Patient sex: M
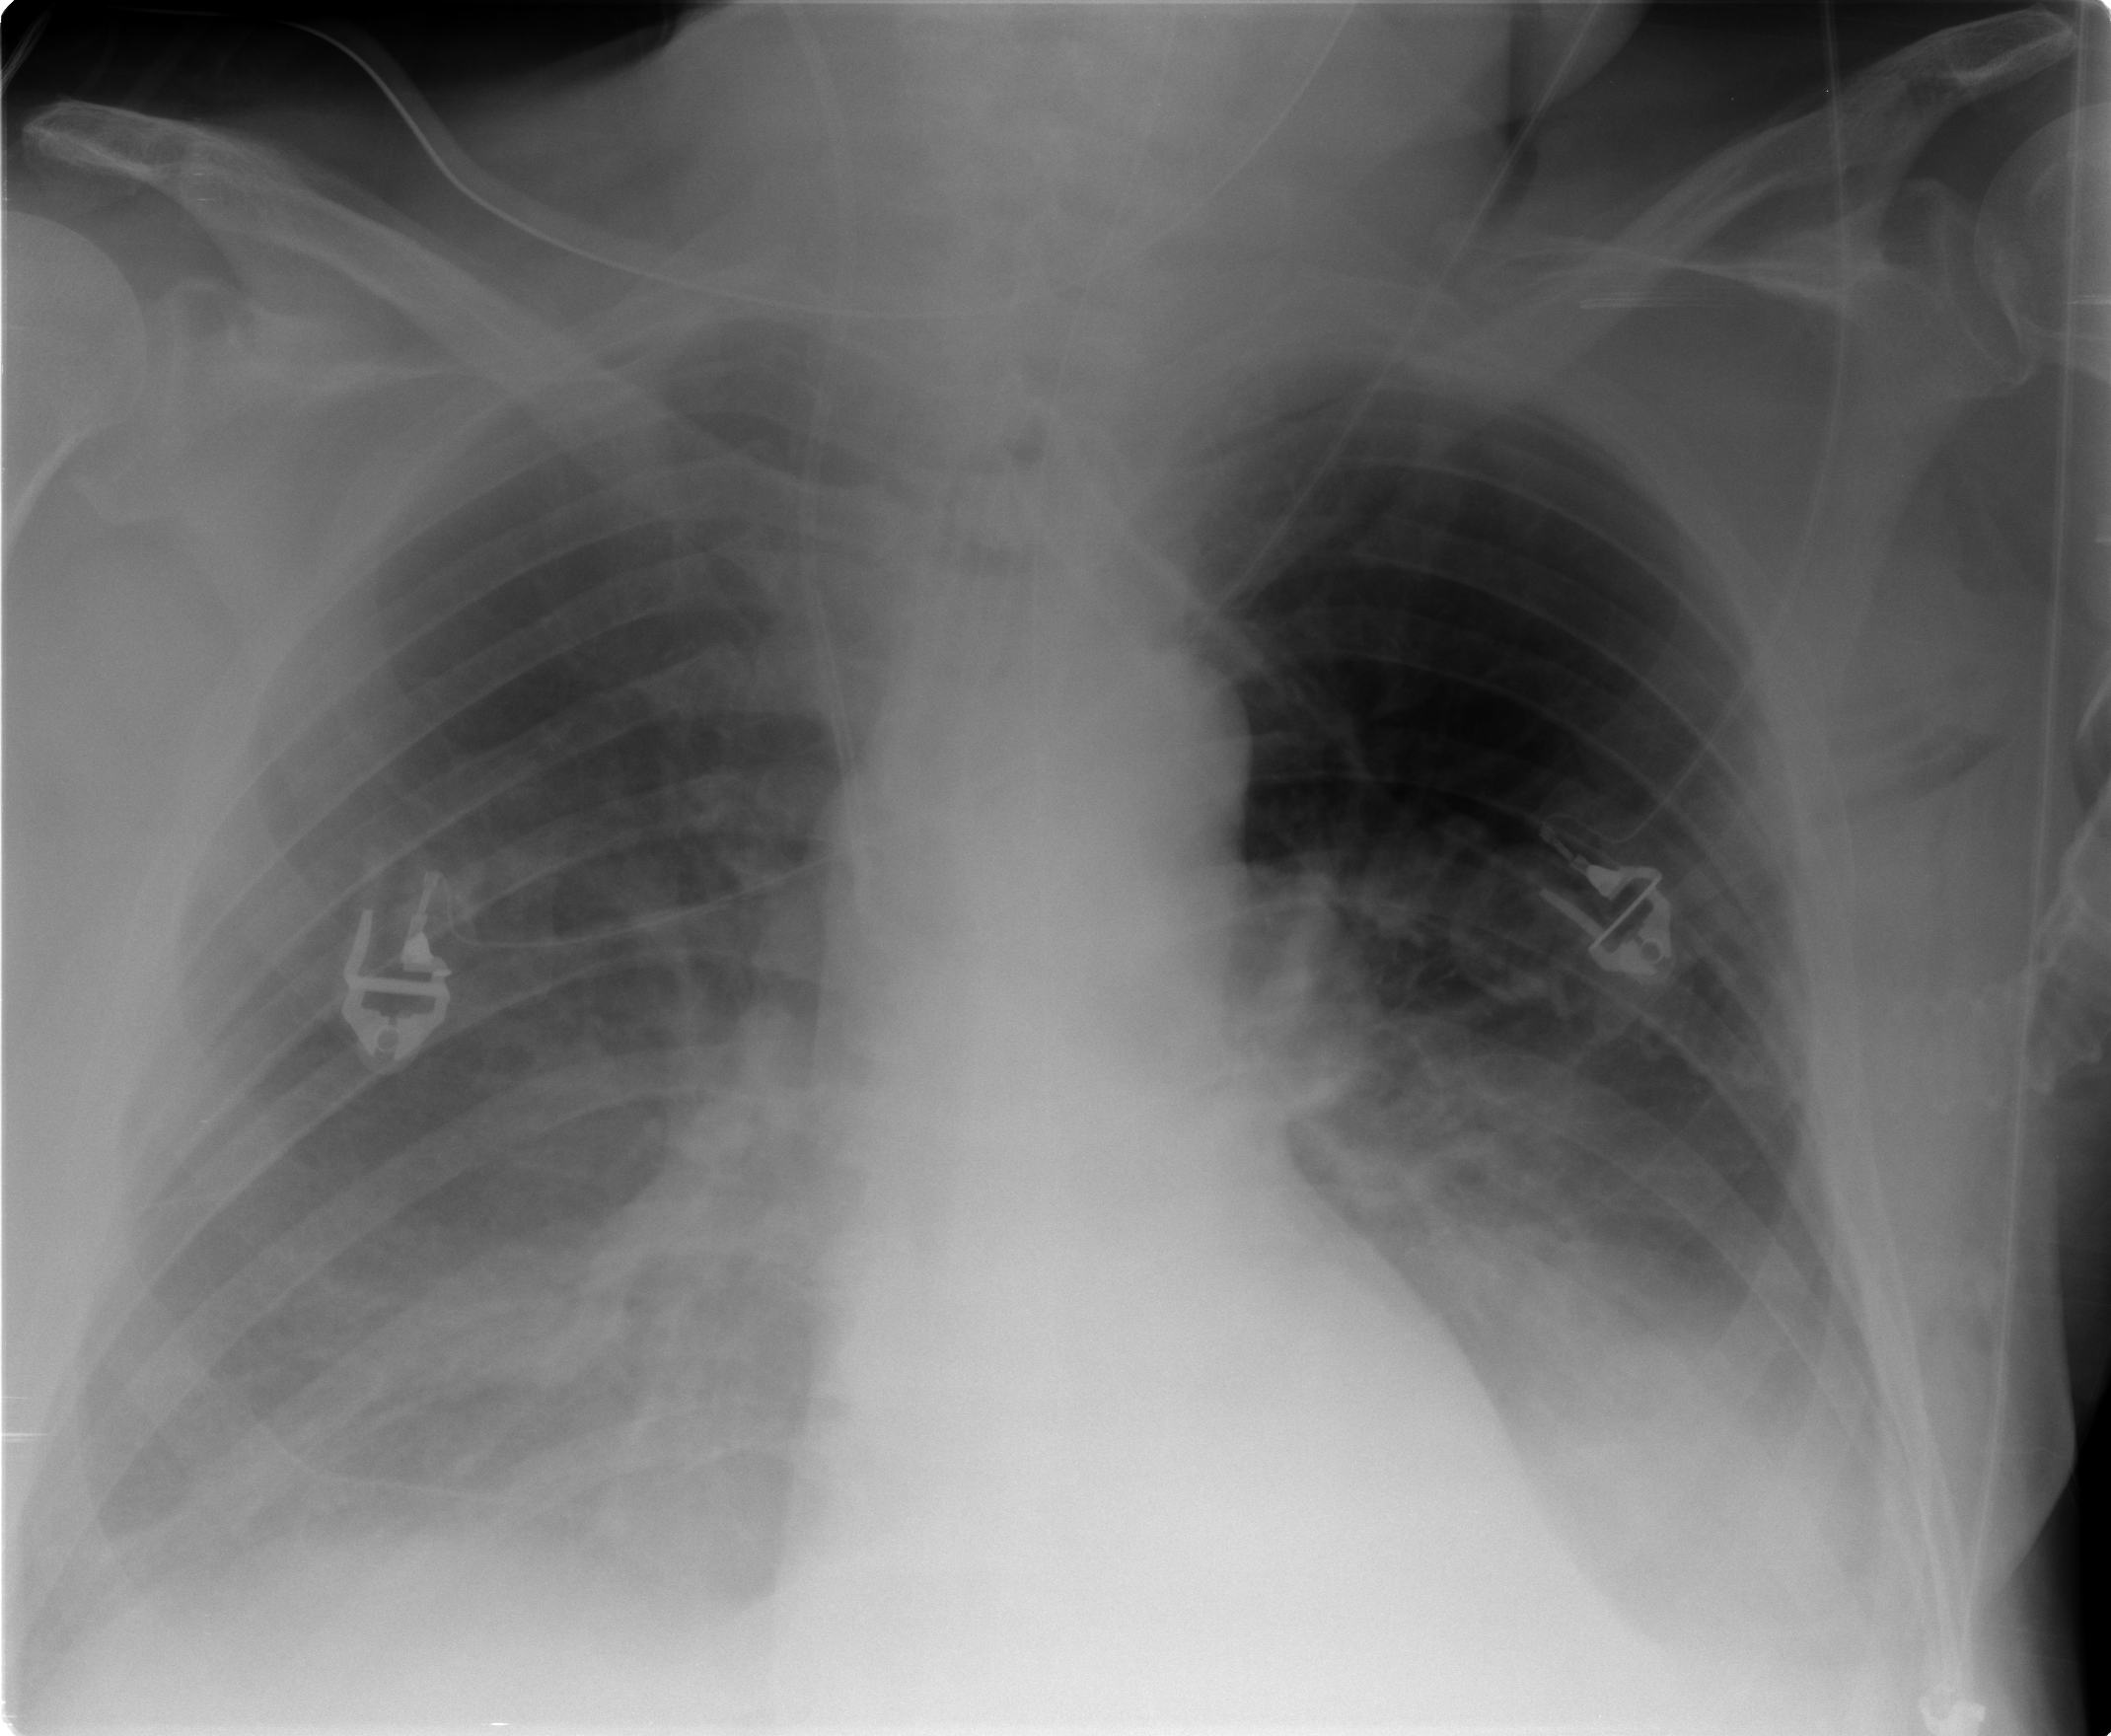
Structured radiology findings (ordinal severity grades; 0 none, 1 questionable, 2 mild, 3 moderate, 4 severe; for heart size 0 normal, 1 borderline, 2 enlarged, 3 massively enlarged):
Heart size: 0
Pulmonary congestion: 0
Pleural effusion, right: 3
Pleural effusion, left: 2
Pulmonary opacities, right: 0
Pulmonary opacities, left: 0
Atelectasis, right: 1
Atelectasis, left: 1